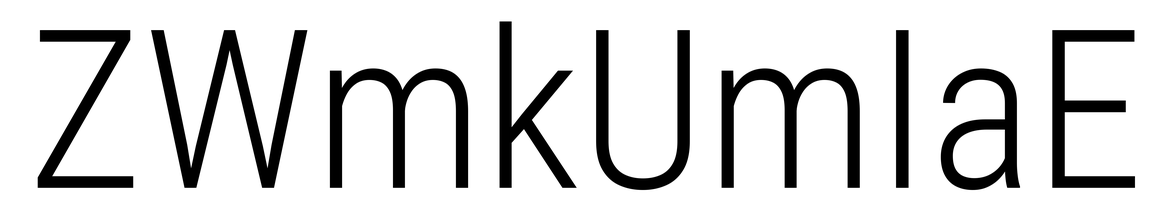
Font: Roboto_Condensed_Light